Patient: sex M, age 29
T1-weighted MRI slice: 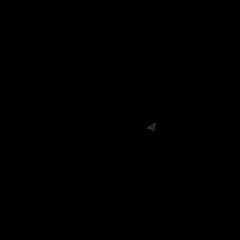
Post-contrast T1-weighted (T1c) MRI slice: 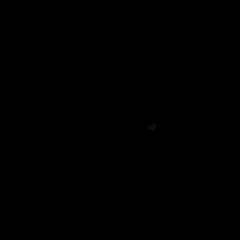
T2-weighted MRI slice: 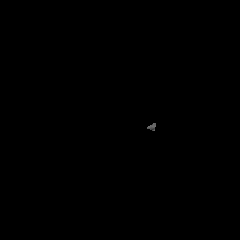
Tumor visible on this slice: no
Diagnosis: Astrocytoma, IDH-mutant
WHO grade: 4